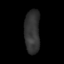
Tissue: skin
Cell type: Others
Senescence score: 0.7442
Nuclear area (px): 651
Mean DAPI intensity: 50.195